Interaction volume radius: 5 \u00c5
Interaction volume height: 20 \u00c5
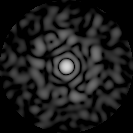
Disorder parameter: 0.8395